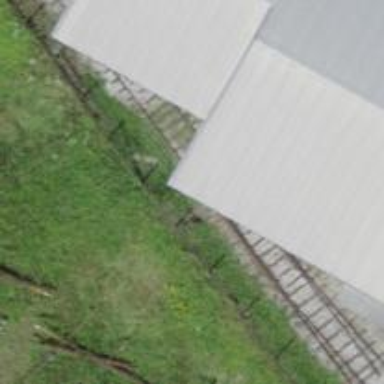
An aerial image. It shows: Single-track railway yard.